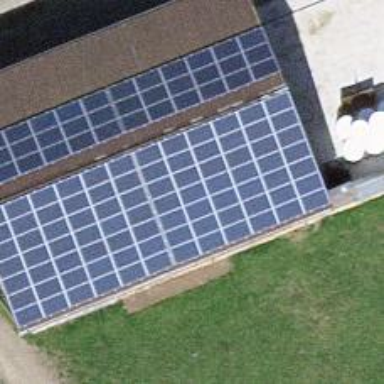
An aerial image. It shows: Solar power generator using photovoltaic method with solar photovoltaic panel types.